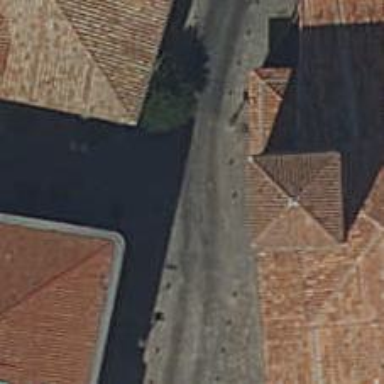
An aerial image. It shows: Residential road with paving stones as its surface. Both sides of the road have sidewalks.